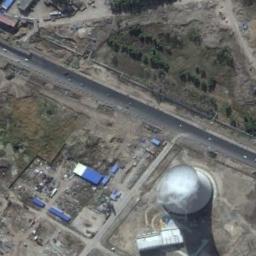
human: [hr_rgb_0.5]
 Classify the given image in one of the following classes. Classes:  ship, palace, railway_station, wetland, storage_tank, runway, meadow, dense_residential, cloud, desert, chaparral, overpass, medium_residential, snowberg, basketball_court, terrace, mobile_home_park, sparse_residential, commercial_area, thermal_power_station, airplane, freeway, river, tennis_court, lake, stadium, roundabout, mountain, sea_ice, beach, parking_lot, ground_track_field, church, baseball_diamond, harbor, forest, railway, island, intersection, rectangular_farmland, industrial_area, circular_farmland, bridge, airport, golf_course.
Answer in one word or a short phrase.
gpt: thermal_power_station